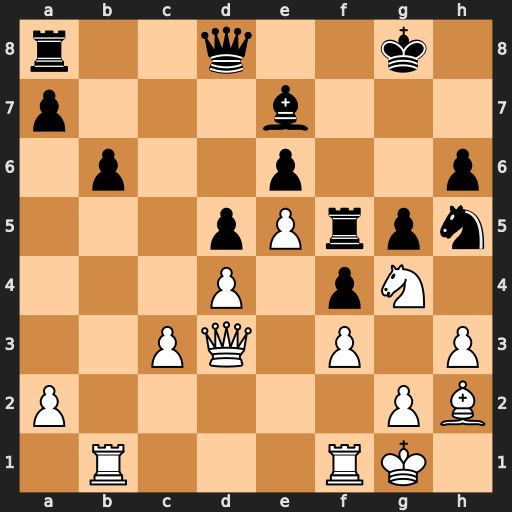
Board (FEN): r2q2k1/p3b3/1p2p2p/3pPrpn/3P1pN1/2PQ1P1P/P5PB/1R3RK1
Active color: w
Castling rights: -
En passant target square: -
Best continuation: Nxh6+ Kg7 Nxf5+